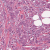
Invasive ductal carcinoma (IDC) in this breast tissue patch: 1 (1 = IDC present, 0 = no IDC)